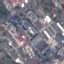
Land use / land cover class: Industrial